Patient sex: F
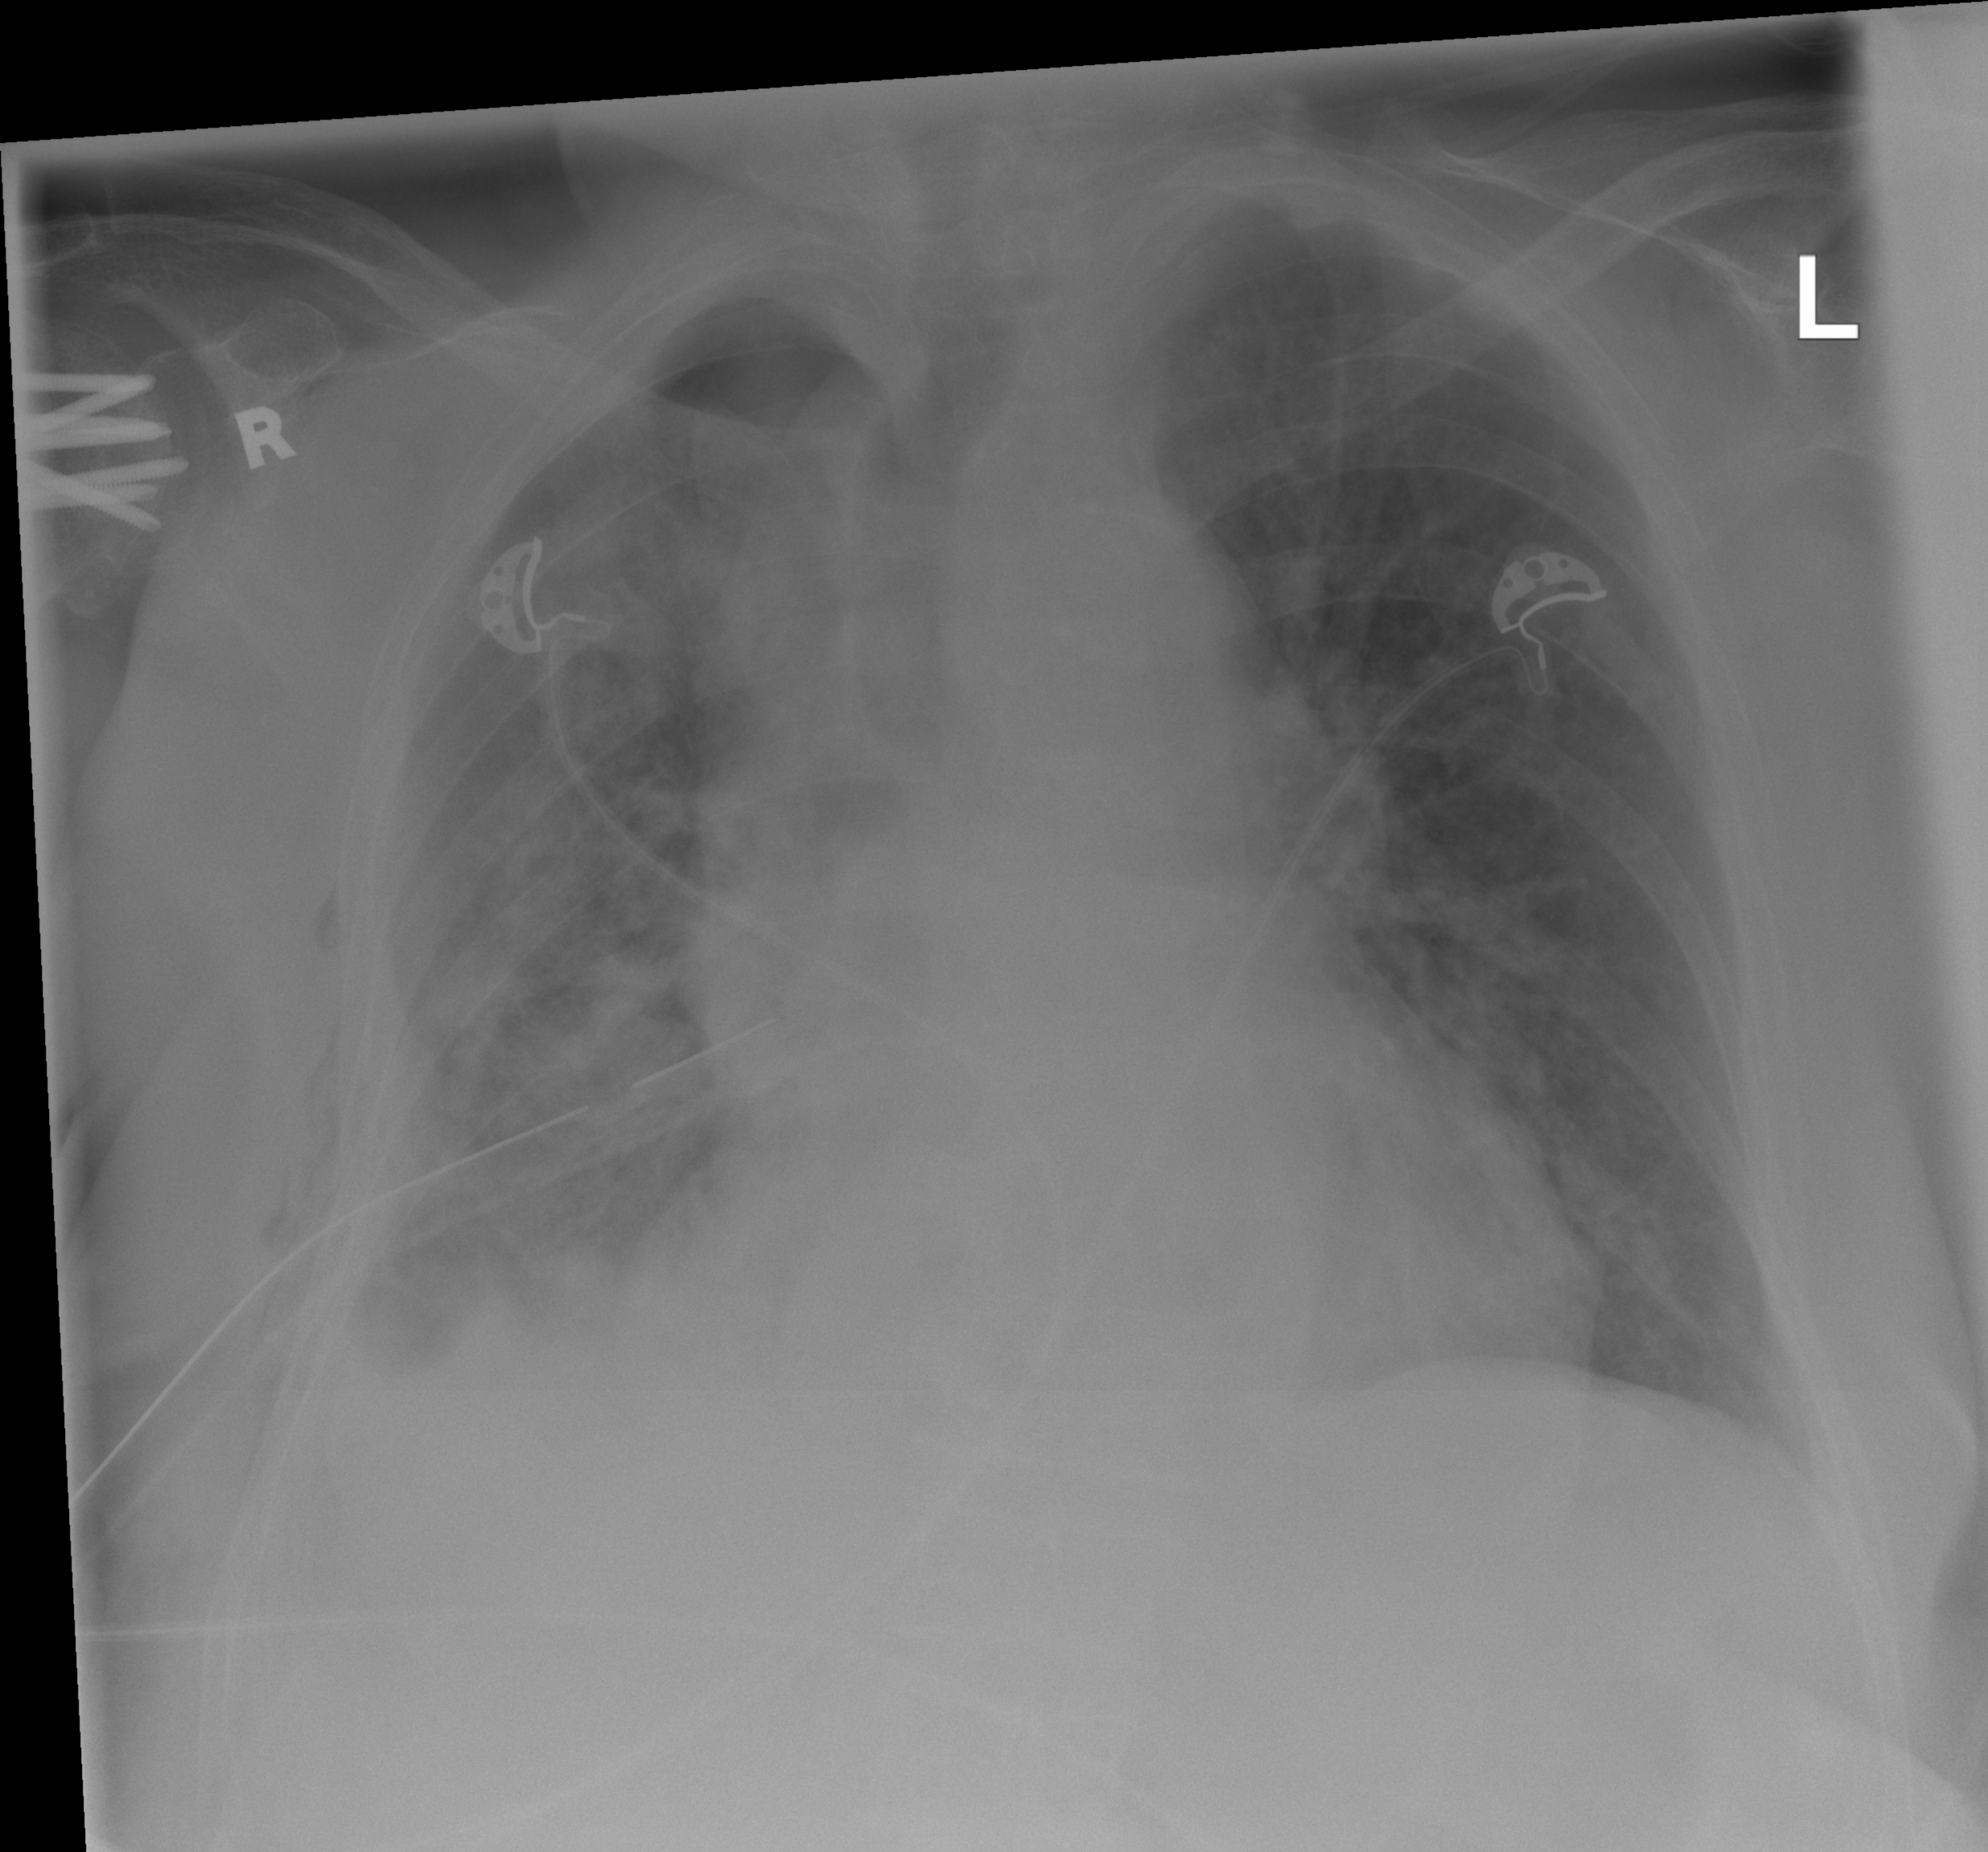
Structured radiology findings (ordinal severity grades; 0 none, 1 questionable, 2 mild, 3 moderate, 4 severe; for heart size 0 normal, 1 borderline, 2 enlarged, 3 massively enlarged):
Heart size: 0
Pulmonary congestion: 0
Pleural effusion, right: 2
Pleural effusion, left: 0
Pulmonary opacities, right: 2
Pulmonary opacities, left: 0
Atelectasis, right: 2
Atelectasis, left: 0